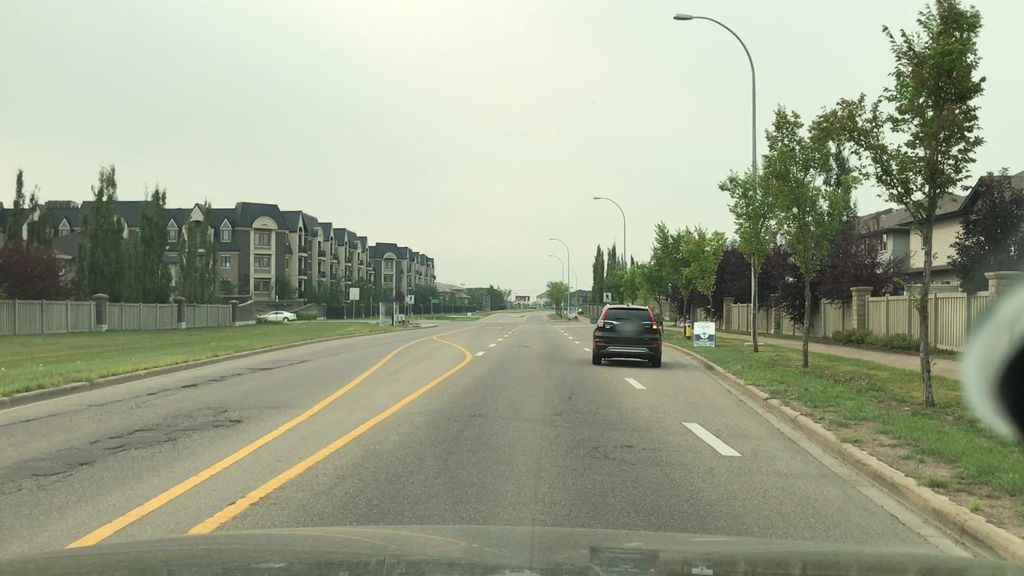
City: edmonton